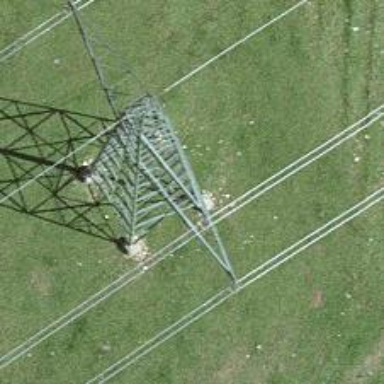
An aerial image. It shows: Power tower.